Question: Is there a way within Flex to draw an '<s:Ellipse>' and use it to mask an image? Here is an '<s:Ellipse>' that I have written:
'''
<s:Ellipse id="imageFrame" width="150" height="150" rotation="325" top="50" left="50">
<s:stroke>
<s:LinearGradientStroke weight="5">
<s:GradientEntry color="0x000000"/>
<s:GradientEntry color="0xFFFFFF"/>
<s:GradientEntry color="0x000000"/>
</s:LinearGradientStroke>
</s:stroke>
</s:Ellipse>
'''
... that looks like this:

I would like to load an image using the '<s:Image>' component, place it inside of the ring, and mask the image so that only the hole in the center is displaying the image, much like a picture frame.
Can that be done, or is that not possible since the "hole" in the center of the ellipse is just invisible fill?
Thank you for your time.
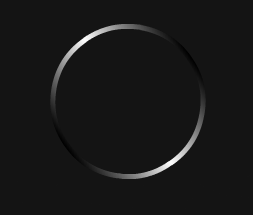
Answer: One approach would be to mask an image by drawing a circle on the graphics of a 'SpriteVisualElement' display object.

'''
<?xml version="1.0" encoding="utf-8"?>
<s:Application xmlns:fx="http://ns.adobe.com/mxml/2009"
xmlns:s="library://ns.adobe.com/flex/spark"
xmlns:mx="library://ns.adobe.com/flex/mx"
backgroundColor="0x0">
<fx:Script>
<![CDATA[
override protected function updateDisplayList(unscaledWidth:Number, unscaledHeight:Number):void
{
super.updateDisplayList(unscaledWidth, unscaledHeight);
var g:Graphics = imageMask.graphics;
g.clear();
g.beginFill(0xff);
g.drawEllipse(50, 50, 150, 150);
g.endFill();
}
]]>
</fx:Script>
<s:Image id="image"
mask="{imageMask}"
source="http://www.artyfactory.com/art_appreciation/art_movements/art%20movements/cubism/still_life_with_mandolin.jpg" />
<s:SpriteVisualElement id="imageMask" />
<s:Ellipse id="imageFrame"
width="150"
height="150"
rotation="325"
top="50"
left="50">
<s:stroke>
<s:LinearGradientStroke weight="5">
<s:GradientEntry color="0x000000" />
<s:GradientEntry color="0xFFFFFF" />
<s:GradientEntry color="0x000000" />
</s:LinearGradientStroke>
</s:stroke>
</s:Ellipse>
</s:Application>
'''